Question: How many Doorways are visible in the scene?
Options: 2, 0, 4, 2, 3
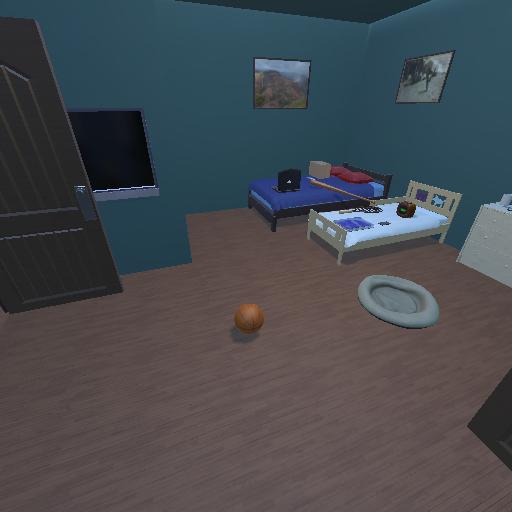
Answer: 2